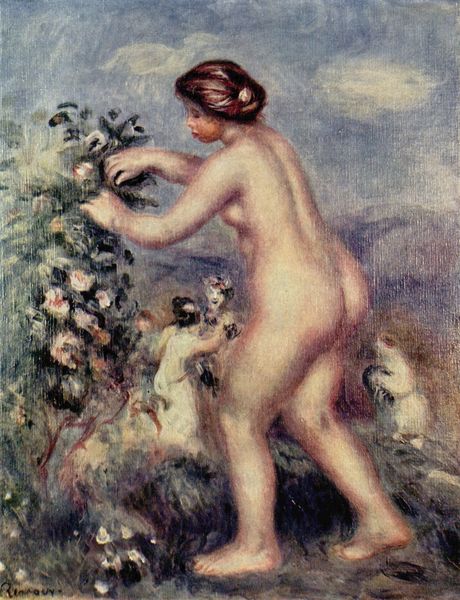
Titel: Ode an die Blumen (nach Anakreon)
Künstler: Pierre Auguste Renoir
Standort: Paris
Institution: Musée d'Orsay
Schlagwörter: akt, baum, berg, blau, gemälde, himmel, nackt, vogel, weiß, wolken, frauen, grün, impressionismus, landschaft, menschen, mädchen, auguste renoir, blume, blumen, braun, brust, busen, finger, frau, frisur, haar, hintergrund, kleider, renoir, rücken, schwarz, vordergrund, zeichnung, ölbild, blüten, gras, rose, rosen, schnee, wiese, wolke, hochformat, tanz, jung, arme, bild, hände, signatur, öl, hügel, natur, strauch, busch, gewand, haare, pflanze, pflanzen, tanzen, rosa, engel, trauben, beine, hellblau, himmelblau, pflücken, brüste, dutt, füße, hintern, ente, ernte, berge, gebirge, hecke, weis, signiert, figuren, romantik, ölgemälde, dick, weiblich, spielen, nackte, knie, gesäss, popo, barfuß, viele, tanne, teufel, nymphe, hahn, grü, henne, mittelgrund, rosenhecke, proportion, ernten, romatik, porno, händ, rosenbusch, farbid, von gogh, vile, po, frau nackt, oflücken, beine füße, bestehend